Field crop: maize
Growth stage: 1
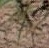
Species: salsola